Interaction volume radius: 10 \u00c5
Interaction volume height: 25 \u00c5
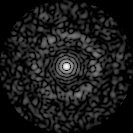
Disorder parameter: 0.8336